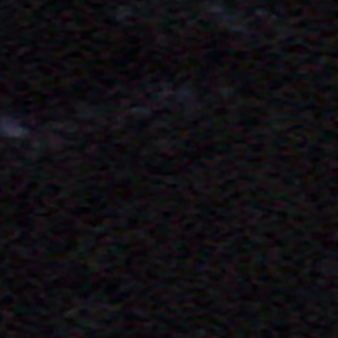
Label: other